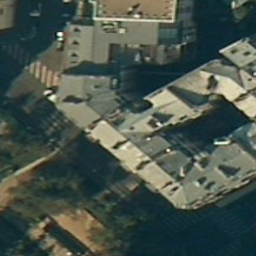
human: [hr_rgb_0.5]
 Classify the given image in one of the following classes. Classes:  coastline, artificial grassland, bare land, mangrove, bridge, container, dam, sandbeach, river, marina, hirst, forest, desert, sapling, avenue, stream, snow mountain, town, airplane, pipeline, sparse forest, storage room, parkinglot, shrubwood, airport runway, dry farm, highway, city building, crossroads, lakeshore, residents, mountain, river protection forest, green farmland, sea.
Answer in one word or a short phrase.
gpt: city building